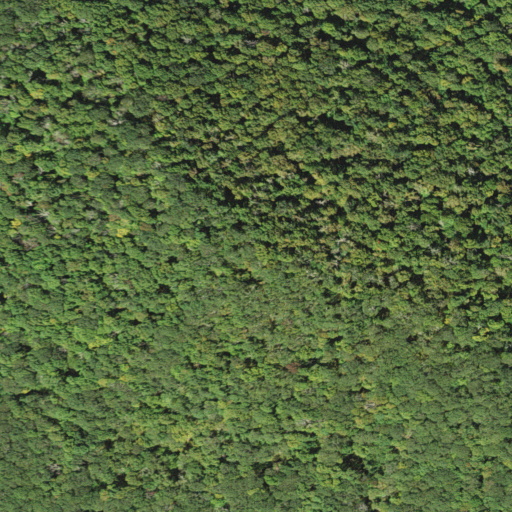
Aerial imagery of mountain in West Virginia named Blue Knob containing deciduous forest, open development, shrub, and mixed forest